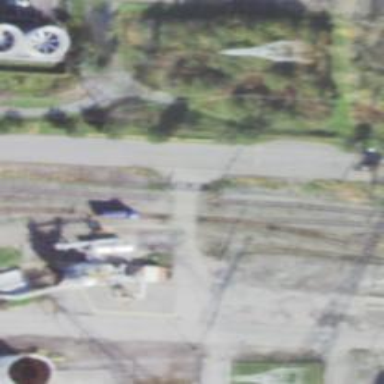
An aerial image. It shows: Railway level crossing.